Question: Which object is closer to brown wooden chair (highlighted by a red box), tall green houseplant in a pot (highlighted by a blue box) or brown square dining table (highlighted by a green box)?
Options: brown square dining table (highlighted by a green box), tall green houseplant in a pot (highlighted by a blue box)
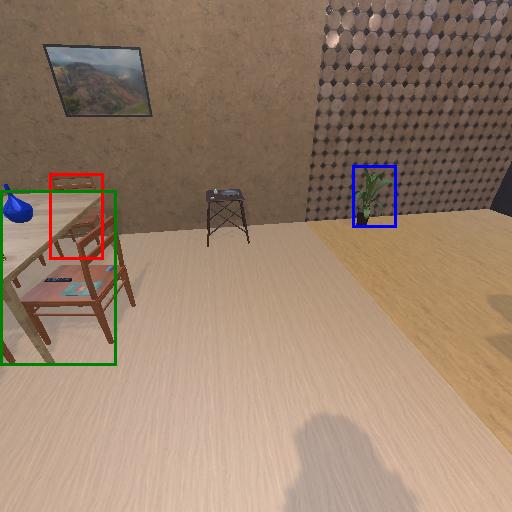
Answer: brown square dining table (highlighted by a green box)